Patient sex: M
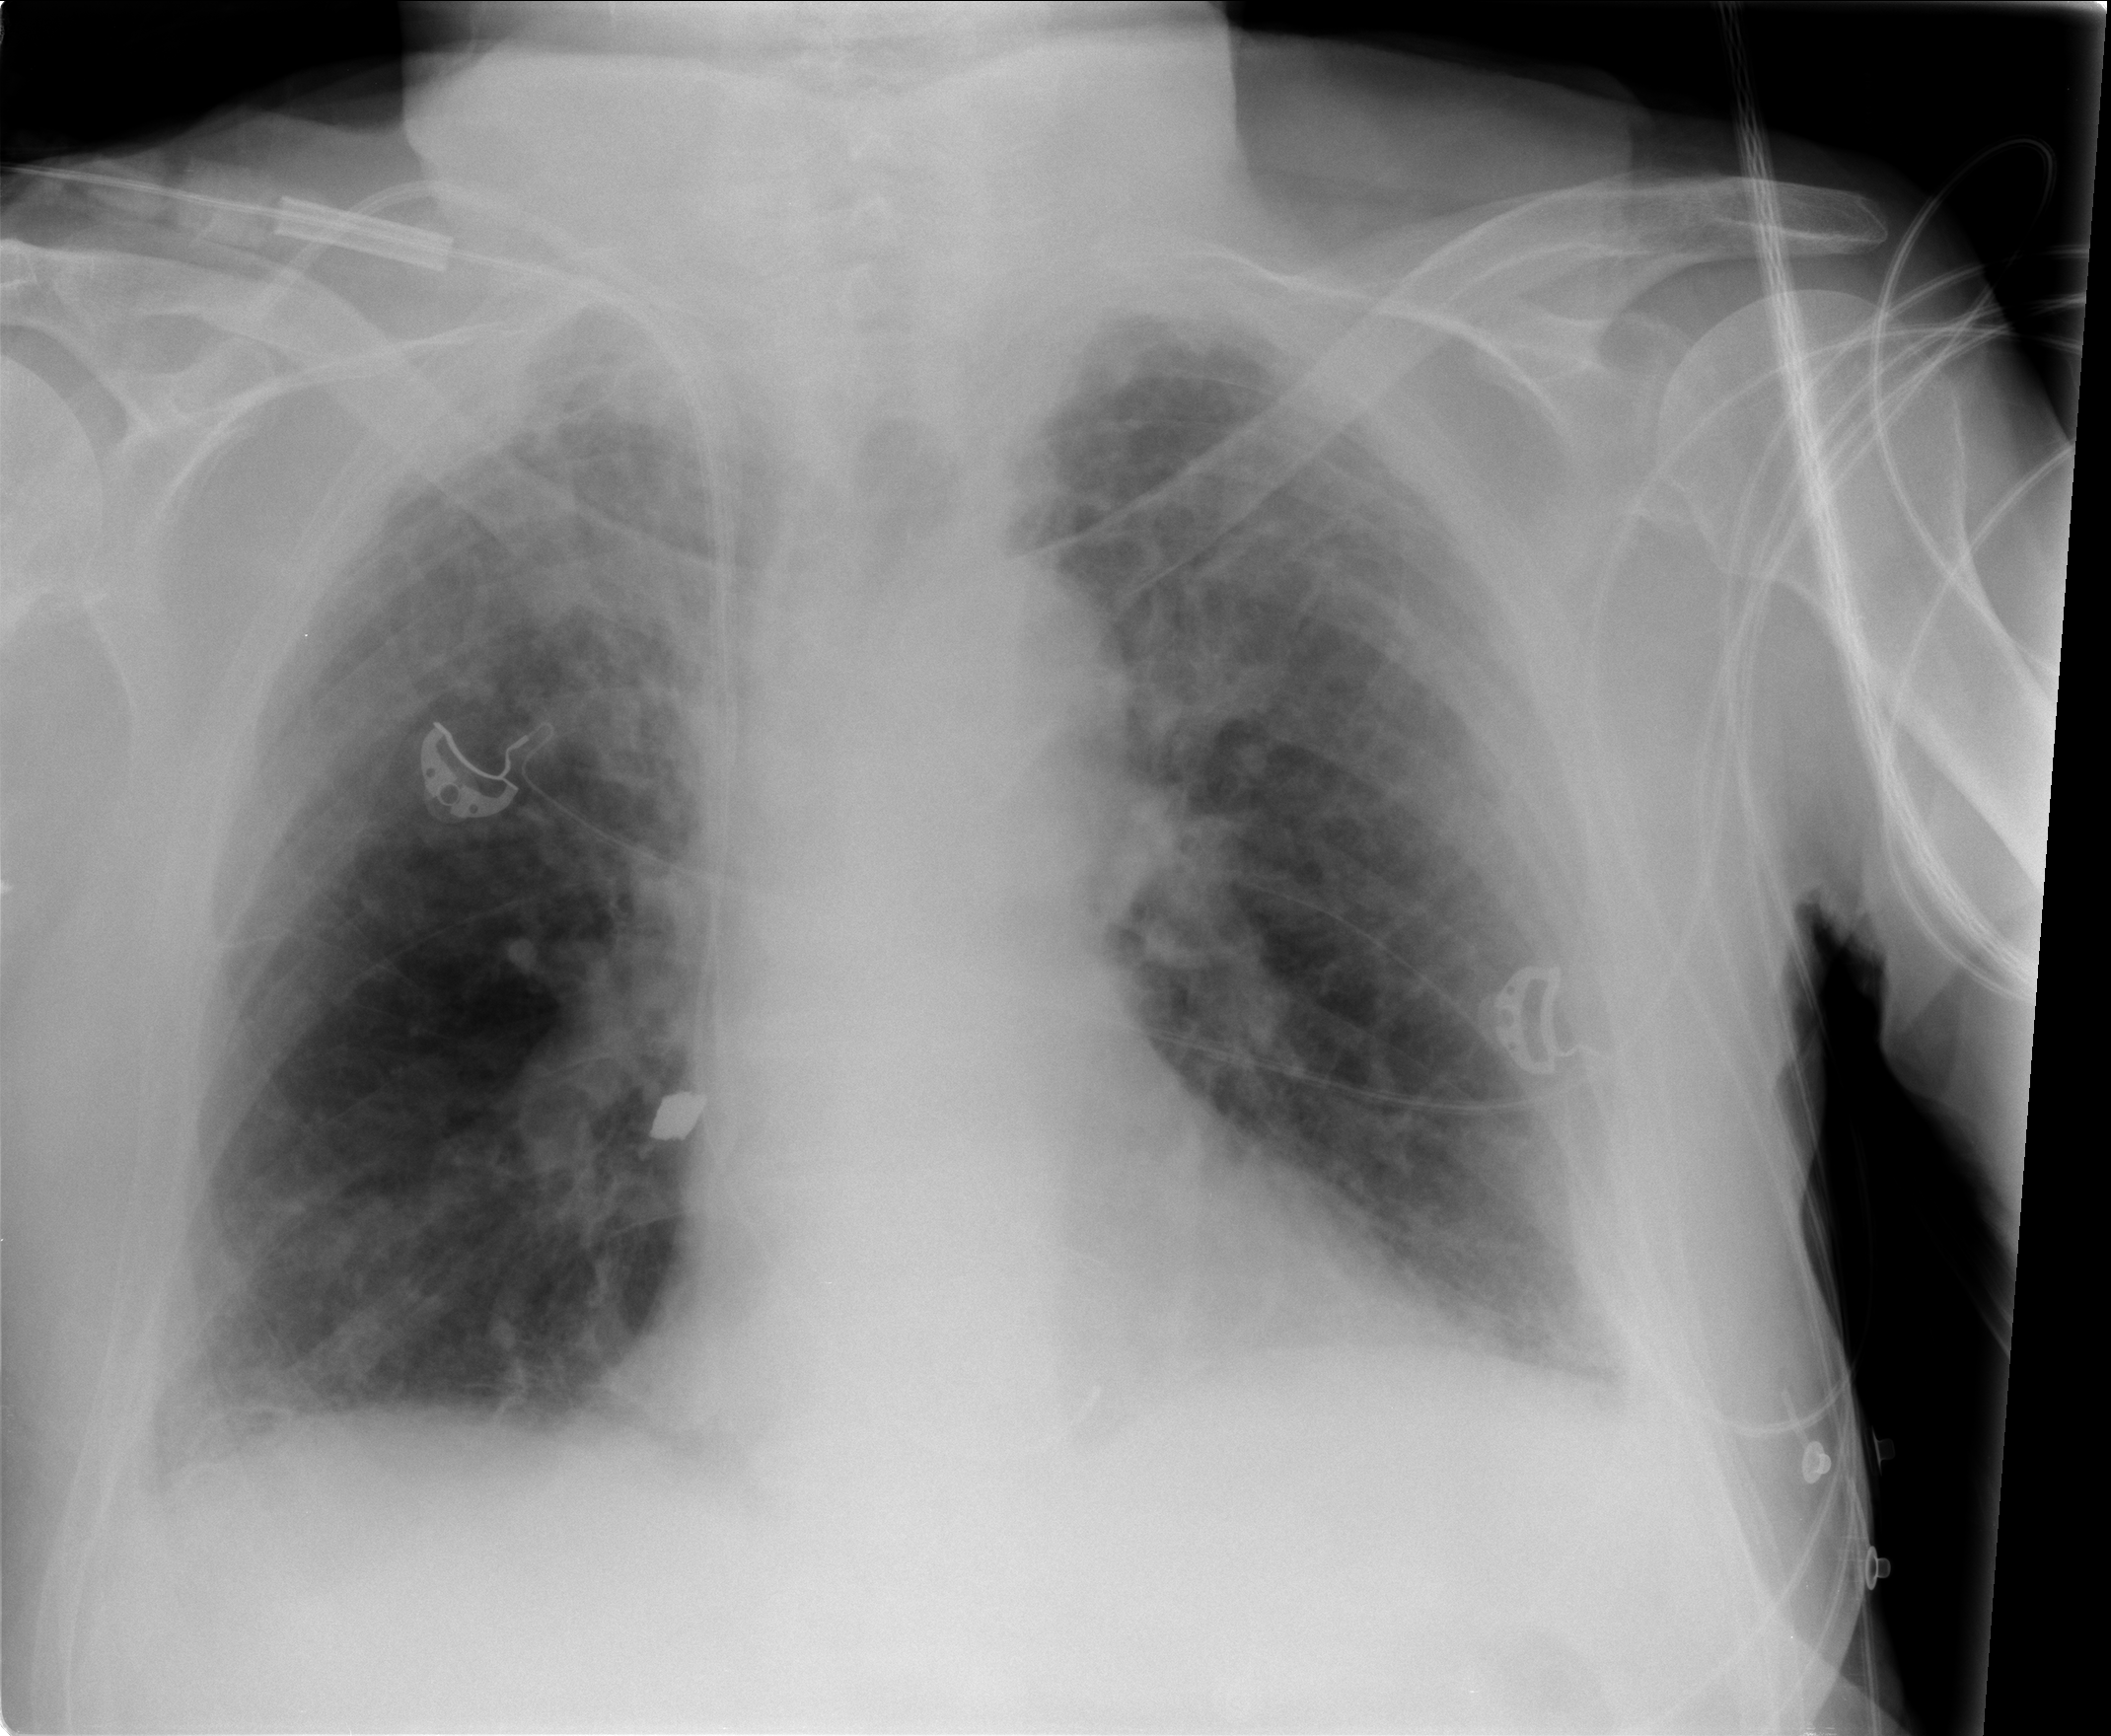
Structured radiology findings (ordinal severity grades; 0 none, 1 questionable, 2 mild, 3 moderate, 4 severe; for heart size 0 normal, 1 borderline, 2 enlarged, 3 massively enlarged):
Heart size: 0
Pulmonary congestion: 2
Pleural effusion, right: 2
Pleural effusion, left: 2
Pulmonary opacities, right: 0
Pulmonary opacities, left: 0
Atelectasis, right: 1
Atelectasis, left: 2